Question: I'm needing some help on a small task on <URL>.
I am attempting to open the element hyperlink in a new tab while retaining browser session state and any JavaScript events.
This would mean a simple, grabbing of the element's 'href' and 'tab.open(href)' would be unlikely to provide ideal support.
It would be ideal to simulate the + on a element to open the link in a new window.
Current attempt:
'''
var tabs = require("sdk/tabs");
exports.testOpenTabCommand = function(assert, done) {
var html = 'data:text/html,<html><title></title><body><a href="http://example.com">Click</a></body></html>';
var script = [
'self.port.on("openNewTab", function(selector){',
' var elm = document.querySelector(selector);',
' var ev = new KeyboardEvent('keydown', {',
' ctrlKey: true,',
' key: 't'',
' });',
' elm.dispatchEvent(ev);',
' self.port.emit("tabOpened", true);',
'})'
].join('');
tabs.open({
url: html,
onLoad: function(tab) {
var worker = tab.attach({
contentScript: script,
contentScriptWhen: 'ready'
});
worker.port.on('tabOpened', function (){
// first tab is 'about:blank'
// second tab is the html above
// third tab should be the clicked link
assert.equal(tabs.length, 3);
tab.close(function(){
done();
});
});
worker.port.emit('openNewTab', 'a');
}
});
};
require('sdk/test').run(exports);
'''
I appreciate your answers and comments.
Thank you.
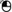
Answer: If I understood properly, it seems to me that you just need to add 'inBackground' property when you open the link using <URL>:
'''
tabs.open({
url: href,
inBackground: true
});
'''
If that is not the case, let me know and we'll figure out alternatives.
In order to properly synthetize keystrokes and mouse events, especially in the new version of Firefox with e10s, we need to do something more complex, like:
'''
const tabs = require("sdk/tabs");
const { OS } = require("sdk/system/runtime");
const { getTabBrowserForTab } = require("sdk/tabs/utils");
const { viewFor } = require("sdk/view/core");
const { Cc, Ci } = require("chrome");
const remote = (f) => "data:application/javascript," + encodeURIComponent('(${f}())');
const globalMessageManager = Cc["@mozilla.org/globalmessagemanager;1"]
.getService(Ci.nsIMessageListenerManager);
// it would be better put the code of the content function in an
// external module, and then use 'framescript/manager' to load it
globalMessageManager.loadFrameScript(remote(function() {
let domWindowUtils = this.content.QueryInterface(Components.interfaces.nsIInterfaceRequestor)
.getInterface(Components.interfaces.nsIDOMWindowUtils);
this.addMessageListener("myaddon:click", ({target, json}) => {
let { accelKey, selector } = json;
let node = this.content.document.querySelector(selector);
let { top, left } = node.getBoxQuads()[0].bounds;
// Simulate the click with the proper accel key
let accel = domWindowUtils["MODIFIER_" + accelKey];
domWindowUtils.sendMouseEvent("mousedown", left + 1, top + 1, 0, 1, 0, accel);
domWindowUtils.sendMouseEvent("mouseup", left + 1, top + 1, 0, 1, accel);
target.sendAsyncMessage("myaddon:clicked");
});
}), true);
const synthesizeClickFor = (tab, selector) => new Promise((resolve) => {
let { selectedBrowser } = getTabBrowserForTab(viewFor(tab));
globalMessageManager.addMessageListener("myaddon:clicked", function listener({json}) {
this.removeMessageListener("myaddon:clicked", listener);
resolve();
});
let accelKey = OS === "Darwin" ? "META" : "CONTROL";
selectedBrowser.messageManager.sendAsyncMessage("myaddon:click", { selector, accelKey });
});
exports.testOpenTabCommand = function(assert, done) {
var html = "data:text/html,<html><title></title><body><a href='http://mozilla.org'>Click</a></body></html>";
tabs.open({
url: html,
onLoad: function(tab) {
synthesizeClickFor(tab, "a").then(() => {
assert.ok(tabs.length, 3, "expected 3 tabs")
// you need to close also the 3rd tab
tabs[2].close(() => tab.close(done));
});
}
});
};
require('sdk/test').run(exports);
'''
This simulate the left click plus the accel key ( (MODIFIER_CONTROL) on Win / Linux, (MODIFIER_META) on OS X). You can also synthetize keys in a similar way, see: <URL>